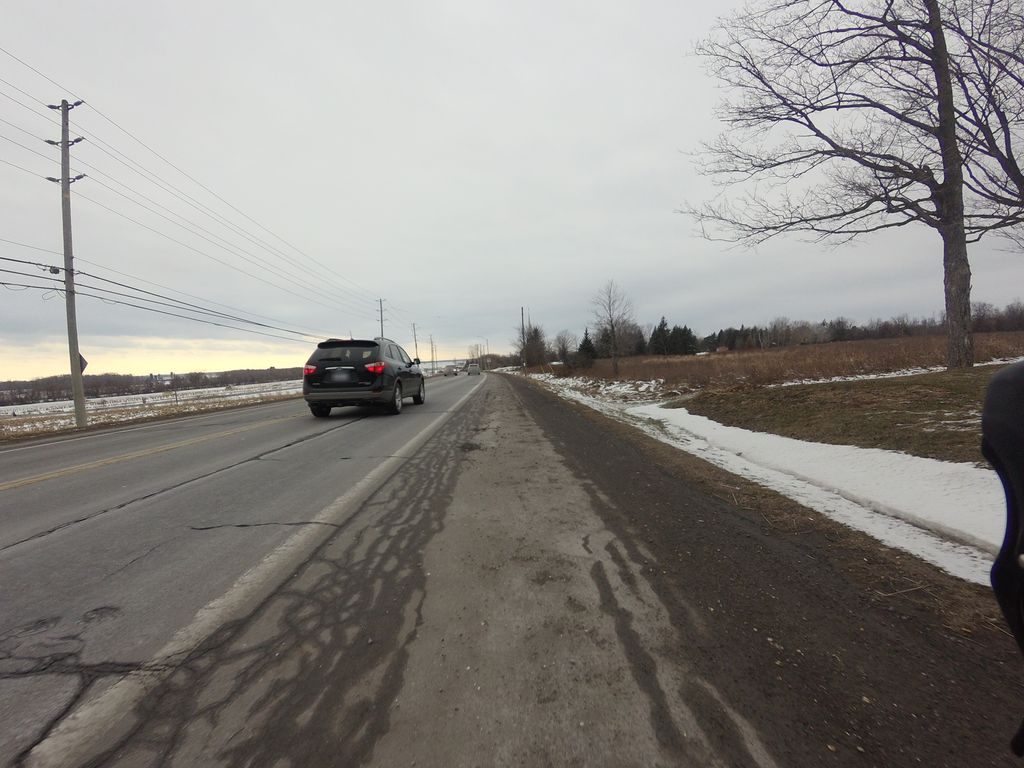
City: ottawa-gatineau